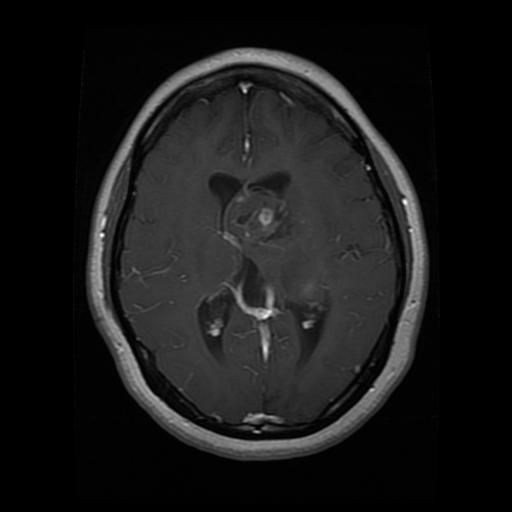
Label: glioma